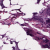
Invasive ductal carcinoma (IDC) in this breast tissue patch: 1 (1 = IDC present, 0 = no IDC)